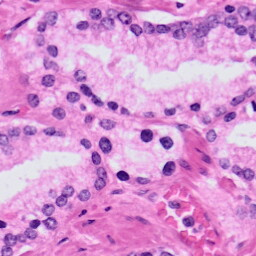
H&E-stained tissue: Prostate